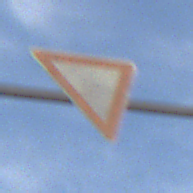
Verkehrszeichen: VorfahrtGewaehren
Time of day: MorningAfternoon
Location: Outdoor (Special)
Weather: PartlyCloudy
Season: NotSpecified
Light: Natural